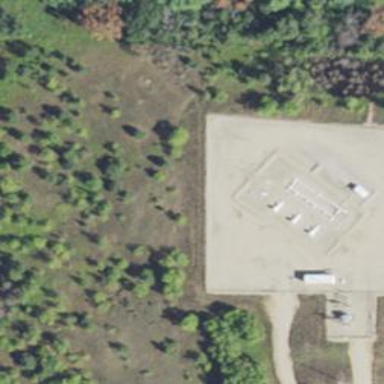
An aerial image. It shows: Gas substation is shown in the image.